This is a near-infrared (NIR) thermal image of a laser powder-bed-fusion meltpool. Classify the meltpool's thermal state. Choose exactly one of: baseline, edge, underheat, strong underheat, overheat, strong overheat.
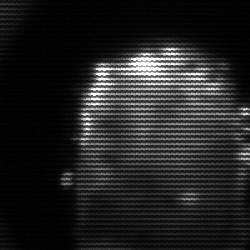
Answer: baseline